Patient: sex F, age 75
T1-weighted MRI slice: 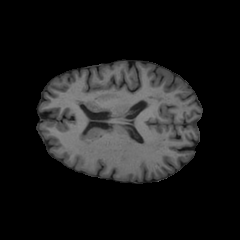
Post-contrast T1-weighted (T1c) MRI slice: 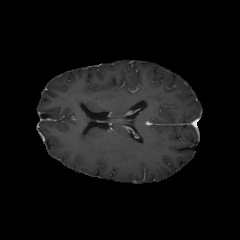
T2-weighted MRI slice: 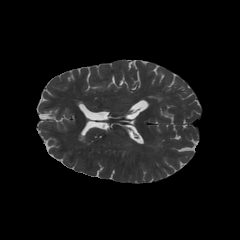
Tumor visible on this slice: no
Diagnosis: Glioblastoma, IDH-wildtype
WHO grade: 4